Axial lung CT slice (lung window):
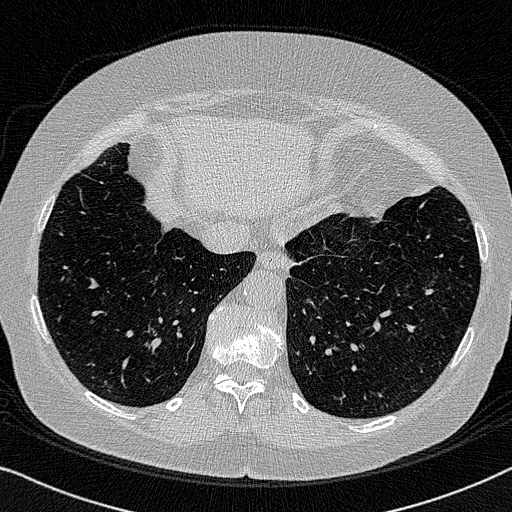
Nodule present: no